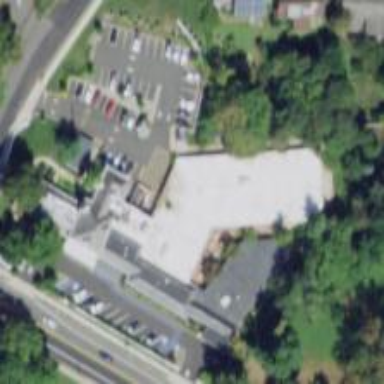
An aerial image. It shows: Nursing home.